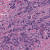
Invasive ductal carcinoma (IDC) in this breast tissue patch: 1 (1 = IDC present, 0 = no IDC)